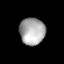
Tissue: lung
Cell type: Epithelial cells
Senescence score: 0.6846
Nuclear area (px): 671
Mean DAPI intensity: 170.128